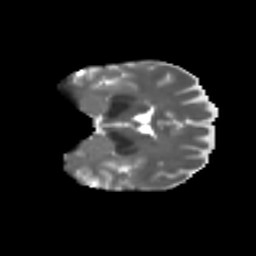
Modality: T2w
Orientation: coronal
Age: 49
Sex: female
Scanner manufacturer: ge
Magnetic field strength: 3 T
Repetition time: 7.8 s
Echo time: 0.0606 s